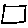
Label: square